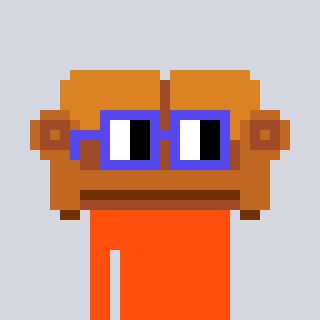
a pixel art character with square blue glasses, a couch-shaped head and a orange-colored body on a cool background